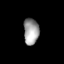
Tissue: skin
Cell type: Fibroblasts
Senescence score: 0.7022
Nuclear area (px): 393
Mean DAPI intensity: 158.176